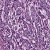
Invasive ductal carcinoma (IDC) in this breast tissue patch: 1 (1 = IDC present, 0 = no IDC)